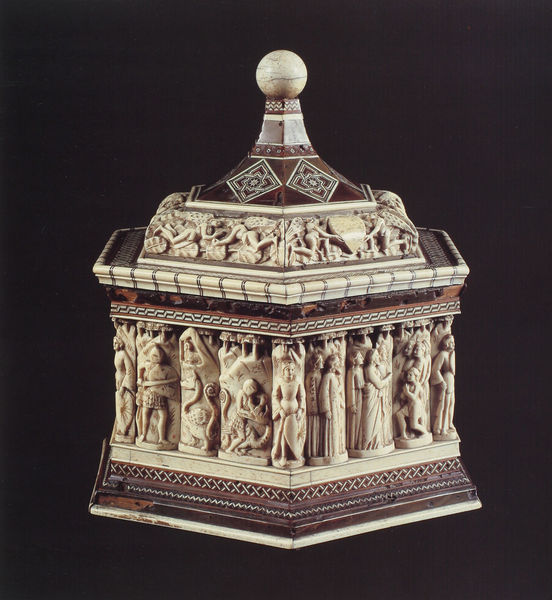
Titel: Kästchen mit der Geschichte Jasons
Künstler: Baldessarre degli Embriachi
Institution: Erbach, Elfenbeinmuseum
Schlagwörter: braun, holz, kleid, marmor, muster, ornament, falten, stein, figur, statue, relief, figuren, ornamente, deckel, kugel, kiste, mosaik, kasten, quadrate, statuen, spirale, quadrat, elfenbein, sechseck, box, hexsagon